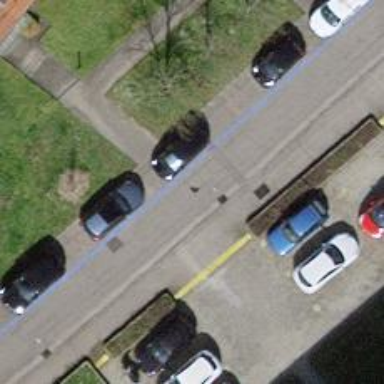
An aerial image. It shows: Asphalt road designated as living street.